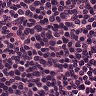
Metastatic tissue present: no